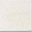
Piece: xx